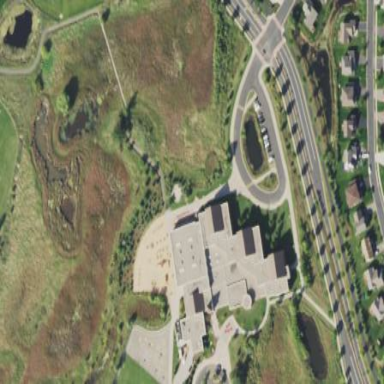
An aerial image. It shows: School building.